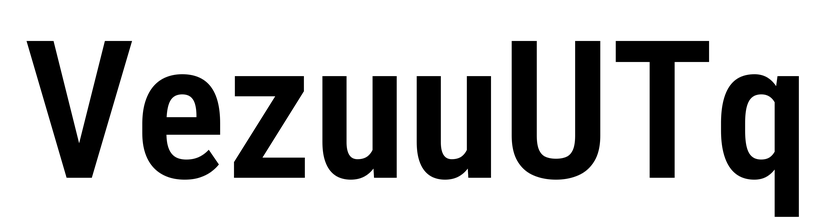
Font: Roboto_Condensed_SemiBold